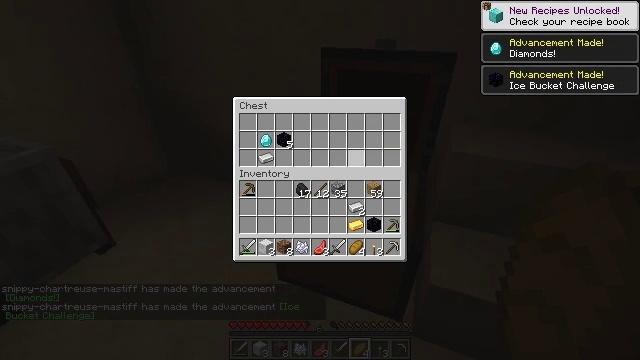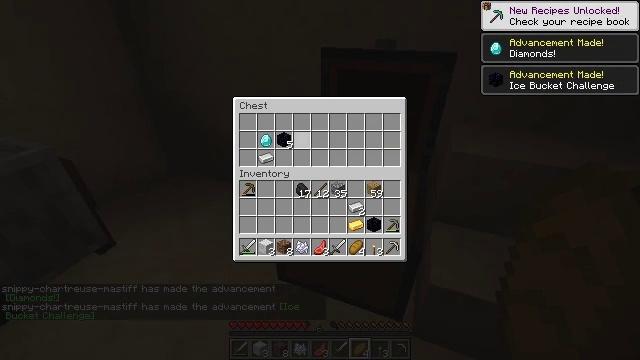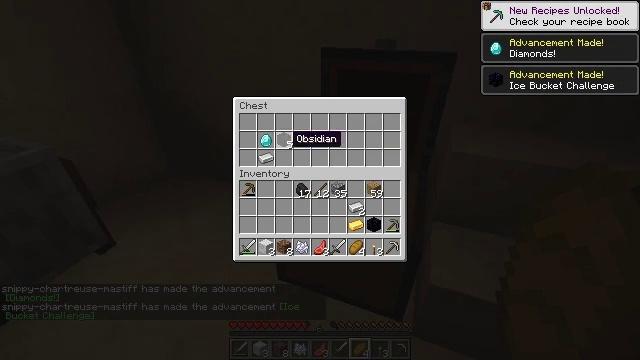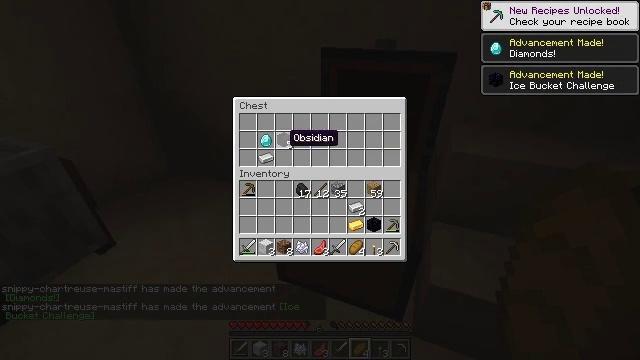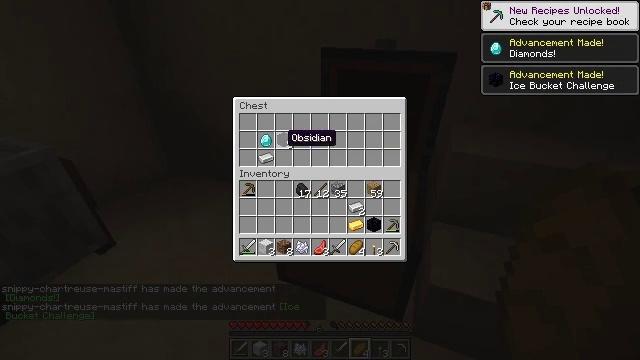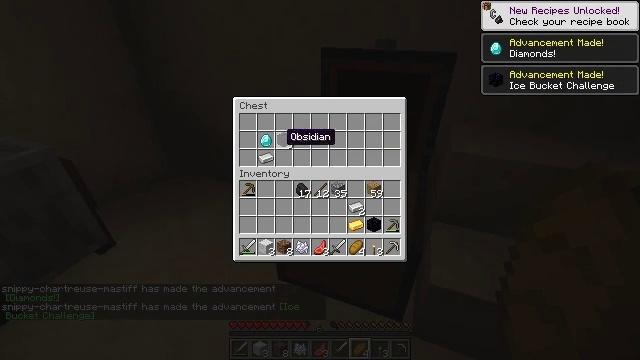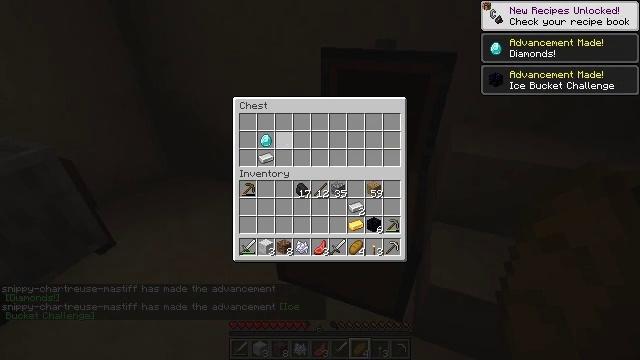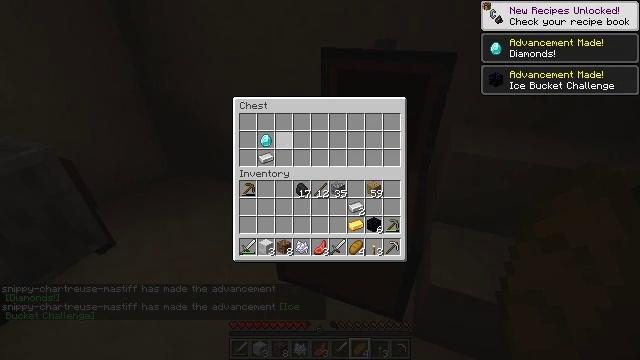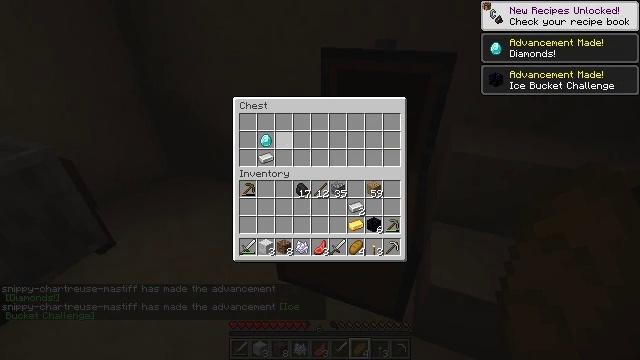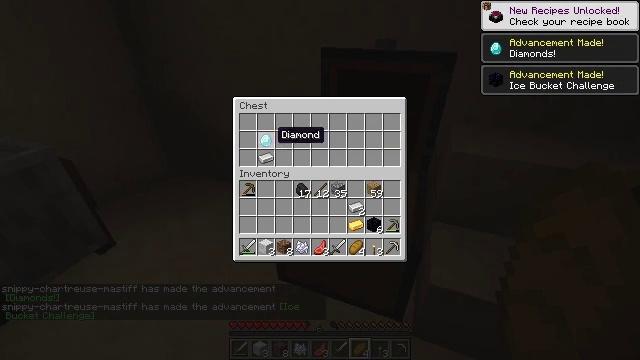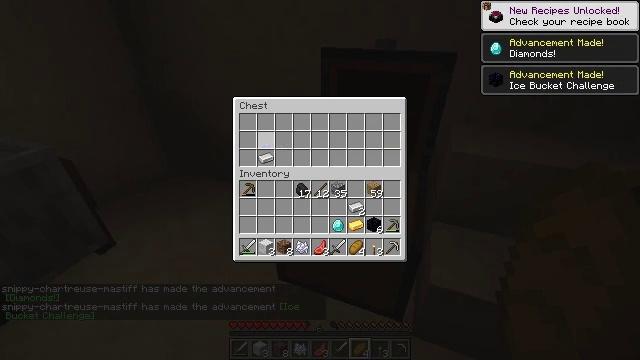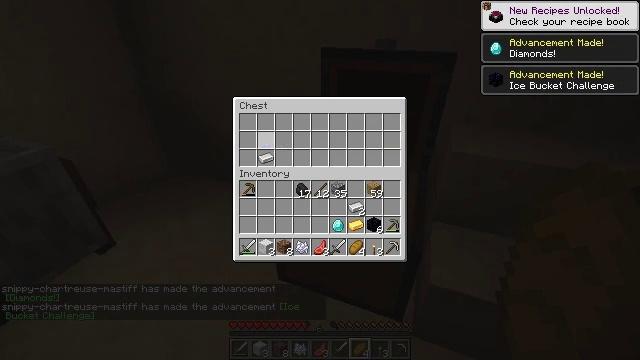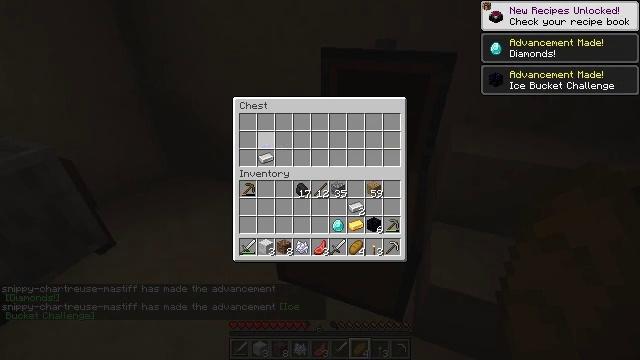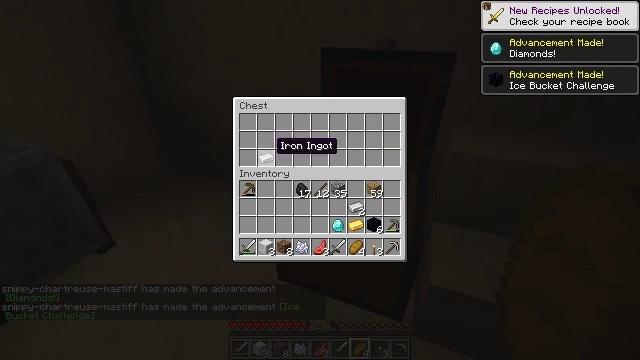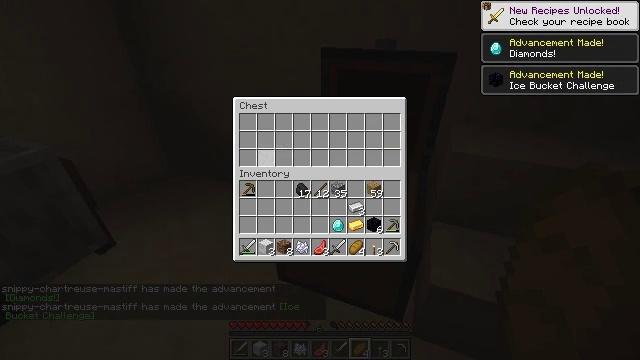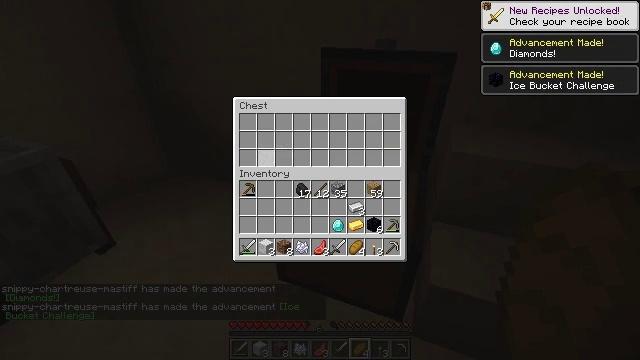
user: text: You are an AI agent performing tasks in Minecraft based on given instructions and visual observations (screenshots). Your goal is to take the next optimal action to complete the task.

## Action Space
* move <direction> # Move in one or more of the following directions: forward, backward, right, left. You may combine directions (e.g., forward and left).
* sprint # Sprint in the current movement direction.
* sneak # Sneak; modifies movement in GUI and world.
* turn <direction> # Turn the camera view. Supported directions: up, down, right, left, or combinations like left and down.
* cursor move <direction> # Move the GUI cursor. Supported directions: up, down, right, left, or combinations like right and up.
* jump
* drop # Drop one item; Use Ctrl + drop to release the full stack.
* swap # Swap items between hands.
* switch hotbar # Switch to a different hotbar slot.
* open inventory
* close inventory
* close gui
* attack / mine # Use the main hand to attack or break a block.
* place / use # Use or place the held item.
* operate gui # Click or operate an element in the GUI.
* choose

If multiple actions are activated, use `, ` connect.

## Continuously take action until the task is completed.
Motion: motion action
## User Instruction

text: Attack the green bed to collect it.
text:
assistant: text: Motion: sneak, cursor move left
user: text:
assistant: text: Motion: sneak, cursor move left
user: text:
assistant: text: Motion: sneak
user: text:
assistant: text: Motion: sneak
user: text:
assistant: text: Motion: sneak
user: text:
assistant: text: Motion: sneak, operate gui
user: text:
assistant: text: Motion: sneak, operate gui
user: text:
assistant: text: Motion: sneak, operate gui
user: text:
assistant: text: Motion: sneak
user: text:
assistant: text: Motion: sneak, operate gui
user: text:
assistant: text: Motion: sneak, operate gui
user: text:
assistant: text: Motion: sneak, operate gui
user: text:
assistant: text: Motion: sneak, cursor move down
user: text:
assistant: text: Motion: sneak, operate gui
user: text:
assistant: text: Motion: sneak, operate gui
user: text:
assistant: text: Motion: sneak, operate gui
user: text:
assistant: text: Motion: sneak
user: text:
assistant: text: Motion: sneak
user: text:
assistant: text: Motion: sneak
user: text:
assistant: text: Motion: sneak
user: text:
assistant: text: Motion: sneak
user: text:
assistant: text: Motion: sneak
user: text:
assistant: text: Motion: sneak
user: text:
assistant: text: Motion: sneak
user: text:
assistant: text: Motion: sneak, cursor move left
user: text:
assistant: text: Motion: cursor move left
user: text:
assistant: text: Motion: cursor move left
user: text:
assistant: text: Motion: cursor move left, close inventory
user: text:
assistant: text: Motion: turn left, close inventory
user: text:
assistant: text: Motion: turn left, close inventory